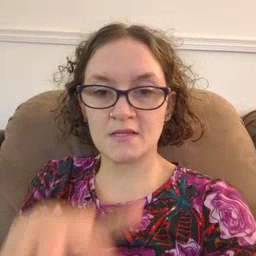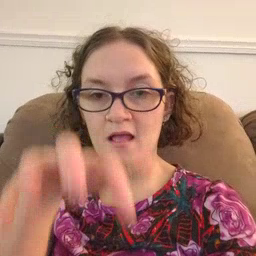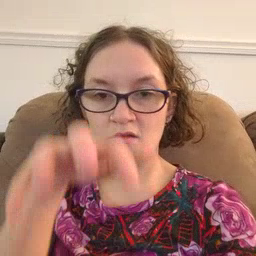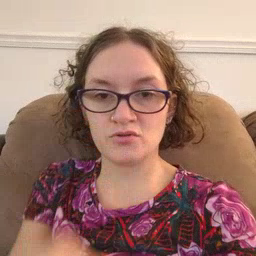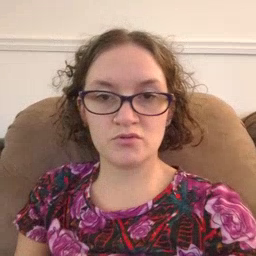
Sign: alligator